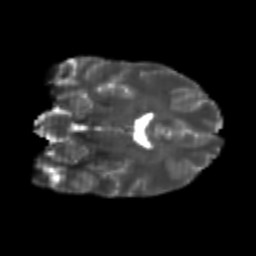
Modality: T2w
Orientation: coronal
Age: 22
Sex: male
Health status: healthy
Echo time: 0.074 s